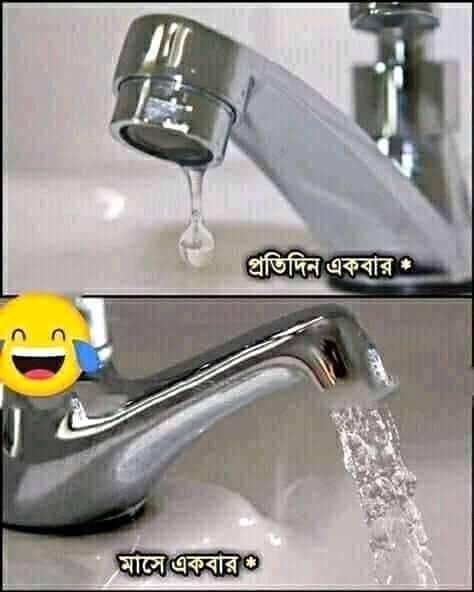
Caption: প্রতিদিন একবার*   মাসে একবার*
Label: non-hate